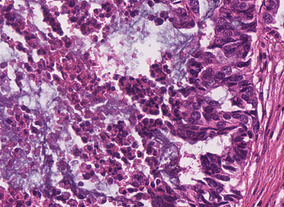
Tumor epithelial tissue: yes
Tumor-associated stroma tissue: yes
Normal tissue: no